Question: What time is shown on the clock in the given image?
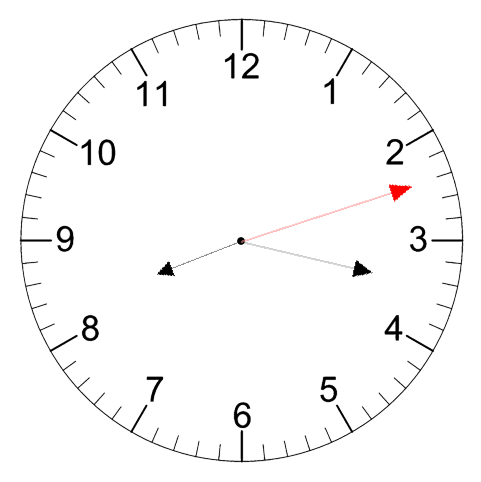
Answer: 08:17:12